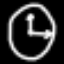
Label: clock